Длинная проволока навита в спираль радиуса $R$ с шагом $h$ (см. рисунок); ось спирали расположена вертикально.  По спирали скользит бусинка; коэффициент трения между проволокой и бусинкой равен $\mu$.
Найдите установившуюся скорость движения $v_{0}$ бусинки.
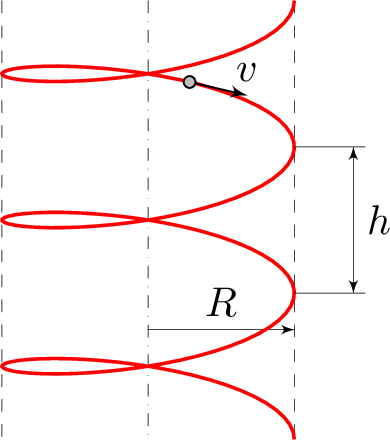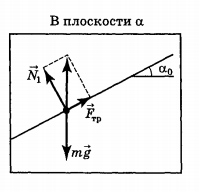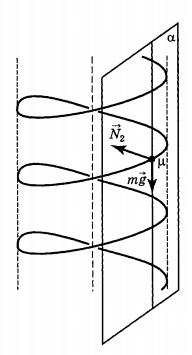
Решение: Угол наклона проволоки к горизонту равен $\alpha$, причем$$\operatorname{tg} \alpha=\frac{h}{2 \pi R}. \qquad (1)$$Рассмотрим силы, действующие на бусинку: $\vec{N}_{1}$, $\vec{N}_{2}$ и $\vec{F}_{тр}$ взаимно перпендикулярны, $\vec{F}_{тр}$ направлена вдоль проволоки, $\vec{N}_{2}$ — перпендикулярна к оси спирали, $\vec{N}_{1}$ лежит в плоскости $m \vec{g}$ и $\vec{F}_{тр}$ (см. рисунки).   Силы $\vec{N}_{1}$, $\vec{N}_{2}$ и $\vec{F}_{тр}$ — составляющие полной силы, действующей на бусинку со стороны проволоки. Когда скорость бусинки устанавливается, полная сила, действующая на нее, равна $m \vec{a}$, где $\vec{a}$ — ускорение при установившемся движении.Для вычисления $\vec{a}$ перейдем в систему отсчета, движущуюся вниз со скоростью $v_{0} \sin \alpha$. В этой системе бусинка равномерно движется по окружности радиуса $R$ со скоростью $v_{1} \cos \alpha$, ее ускорение равно $\frac{v_{0}^{2} \cos ^{2} \alpha}{R}$. Вектор $\vec{a}$ направлен к центру вращения. Во всех инерциальных системах отсчета $\vec{a}=\mathrm{const}$, поэтому в неподвижной системе ускорение $\vec{a}$ такое же.Отсюда$$N_{2}=m a=m \frac{v_{0}^{2} \cos ^{2} \alpha}{R}. \qquad (2)$$При равномерном движении бусинки$$\vec{F}_{тр}+\vec{N}_{1}+m \vec{g}=0. \qquad (3)$$Расписывая $(3)$ в проекциях на оси $x$ и $y$, имеем:$$\begin{array}{l}F_{тр} =m g \sin \alpha, \\N_{1} =m g \cos \alpha.\end{array}\qquad (4)$$Так как $\vec{N}_{1}$ и $\vec{N}_{2}$ — взаимно перпендикулярные составляющие нормальной силы реакции опоры, то$$F_{nh}=\mu \sqrt{N_{1}^{2}+N_{2}^{2}}. \qquad (5)$$Из $(2)$, $(4)$ и $(5)$ имеем:$$\begin{gather}g^{2} \sin ^{2} \alpha=\mu^{2}\left(g^{2} \cos ^{2} \alpha+\frac{v_{0}^{4} \cos ^{4} \alpha}{R^{2}}\right), \\g^{2}\left(\operatorname{tg}^{2} \alpha-\mu^{2}\right)=\mu^{2} \frac{v_{0}^{4} \cos ^{2} \alpha}{R^{2}}, \\v_{0}^{4}=\left(\frac{g r}{\mu}\right)^{2}\left(\operatorname{tg}^{2} \alpha-\mu^{2}\right)\left(\operatorname{tg}^{2} \alpha+1\right),\end{gather}$$так как $\frac{1}{\cos ^{2} \alpha}=\operatorname{tg}^{2} \alpha+1$. Получим ответ: — если $\frac{h}{2 \pi R}>\mu$, то$$v_{0}=\sqrt{\frac{g R}{\mu}} \sqrt[4]{\left(\left(\frac{h}{2 \pi R}\right)^{2}-\mu^{2}\right)\left(1+\left(\frac{h}{2 \pi R}\right)^{2}\right)};$$— если $\frac{h}{2 \pi R}<\mu$, то$$v_{0}=0.$$
Ответ: Если $\frac{h}{2 \pi R}>\mu$, то $$ v_{0}=\sqrt{\frac{g R}{\mu}} \sqrt[4]{\left(\left(\frac{h}{2 \pi R}\right)^{2}-\mu^{2}\right)\left(1+\left(\frac{h}{2 \pi R}\right)^{2}\right)}. $$ Если $\frac{h}{2 \pi R}<\mu$, то $$ v_{0}=0. $$
Темы:
T, Механика, Динамика, Всероссийские, Вращательное движение, Трение